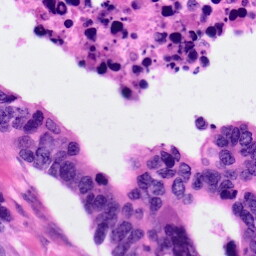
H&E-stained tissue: Pancreatic